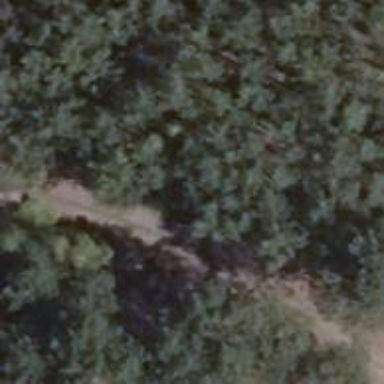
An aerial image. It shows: Paved track road with grade1 track type.